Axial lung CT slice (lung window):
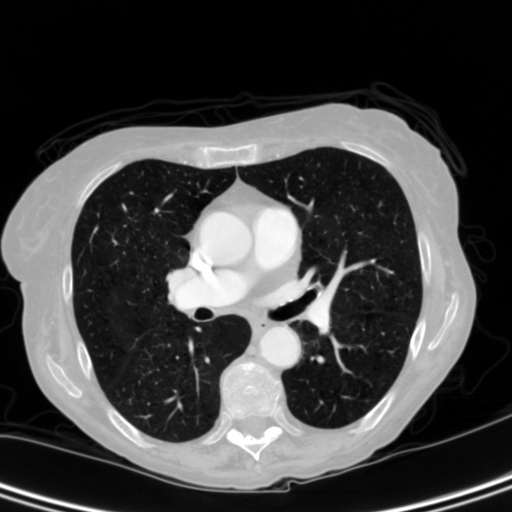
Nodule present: no